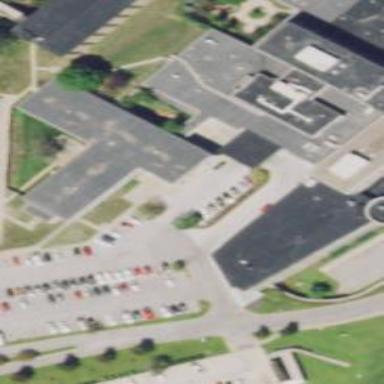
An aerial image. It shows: Office building.